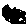
Label: hexagon